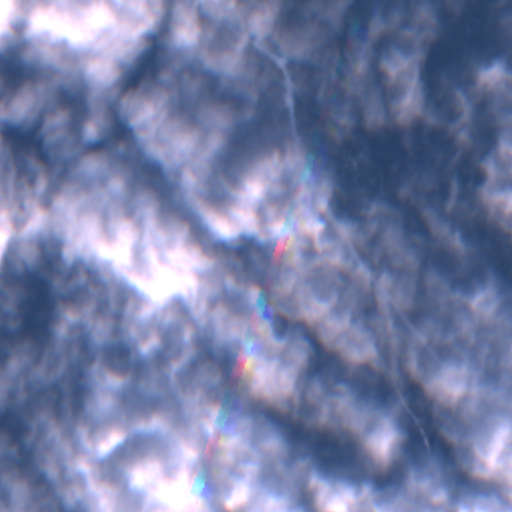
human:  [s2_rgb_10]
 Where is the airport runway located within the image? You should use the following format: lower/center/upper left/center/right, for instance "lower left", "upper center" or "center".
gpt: The airport runway is located in the lower left of the image.
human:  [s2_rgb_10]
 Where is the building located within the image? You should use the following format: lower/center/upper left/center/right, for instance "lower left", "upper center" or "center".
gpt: The building is located in the lower left of the image.
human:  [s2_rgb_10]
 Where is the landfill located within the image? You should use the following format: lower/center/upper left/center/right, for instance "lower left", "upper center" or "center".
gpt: There is no landfill in the image.